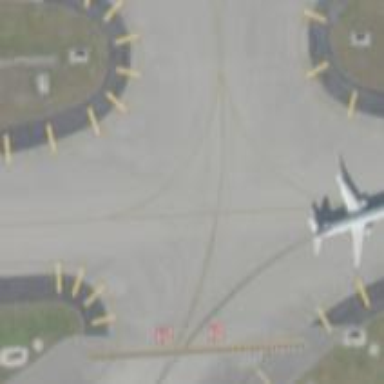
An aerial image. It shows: View of taxiway at the airport.